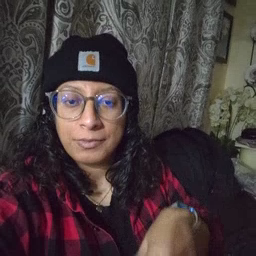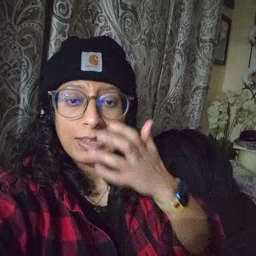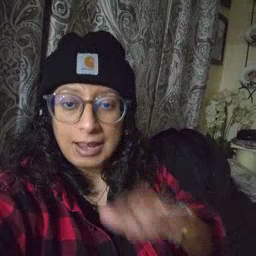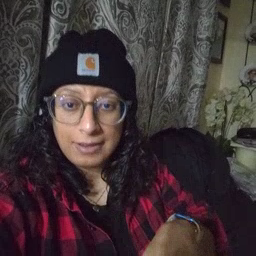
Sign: hot